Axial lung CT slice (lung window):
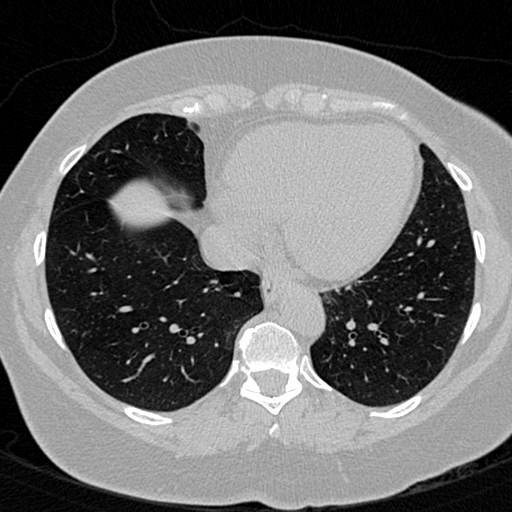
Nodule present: no